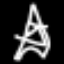
Label: The Eiffel Tower